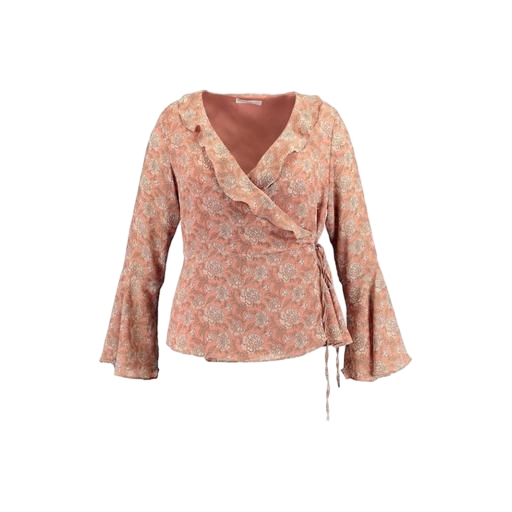
multicolor dp curve rust keyhole wrap blouse, pink floral-print shirt, pink floral-print blouse, white background